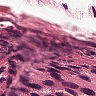
Metastatic tissue present: yes